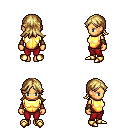
a pixel art fantasy rpg character, female body template, human, tanned skin, gold chest armor, red pants, blonde loose hair, leather bracers, gold boots, four views (front, back, left, right), 2x2 character sprite sheet, small pixel art, hard edges, no anti-aliasing